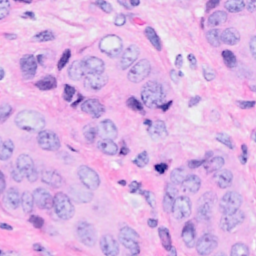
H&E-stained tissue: Breast